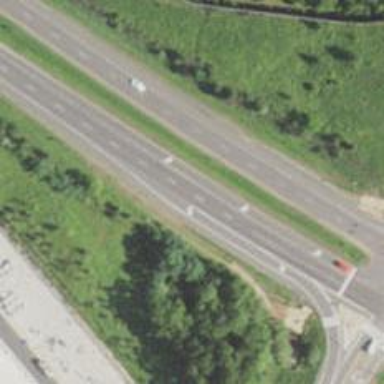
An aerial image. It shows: Expressway with asphalt surface categorized as trunk highway.